Field crop: maize
Growth stage: 2
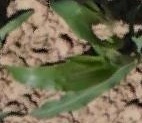
Species: maize